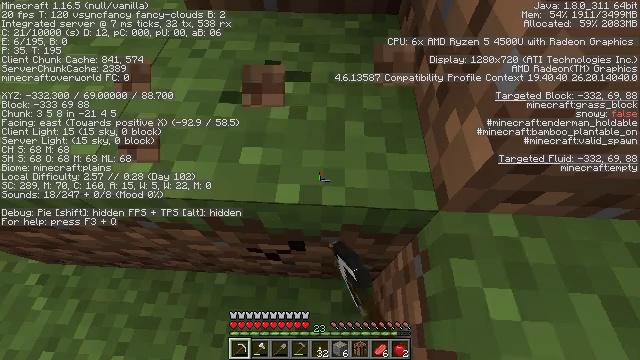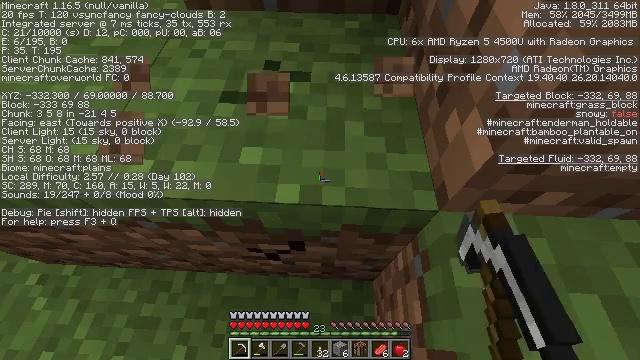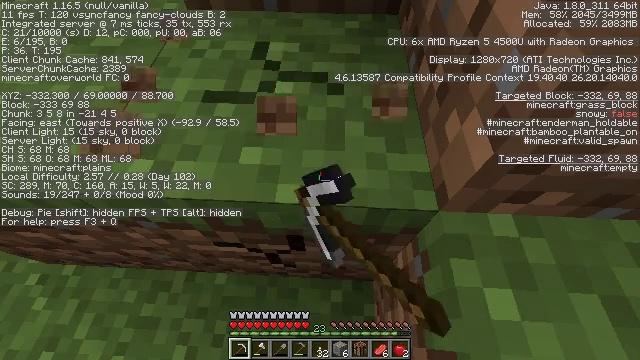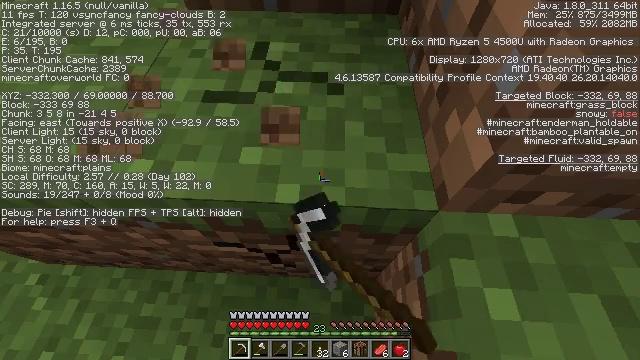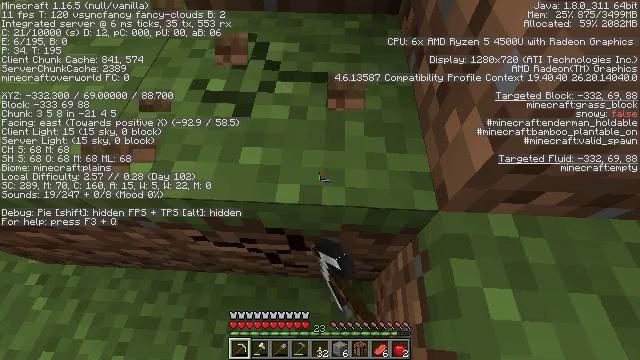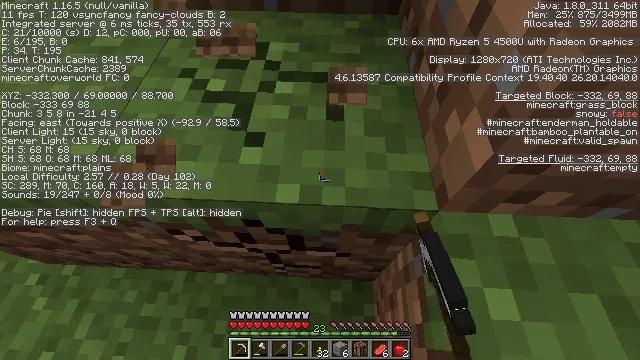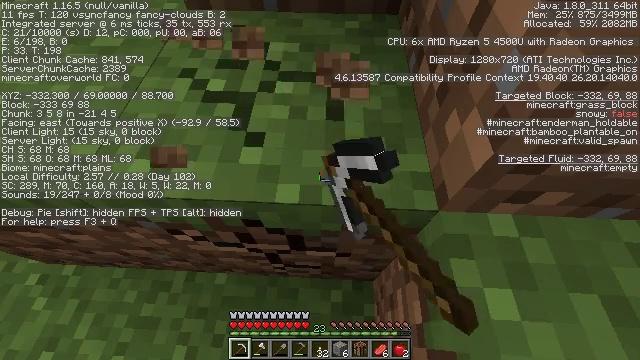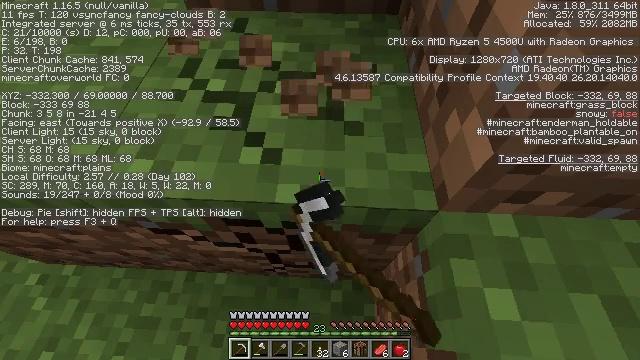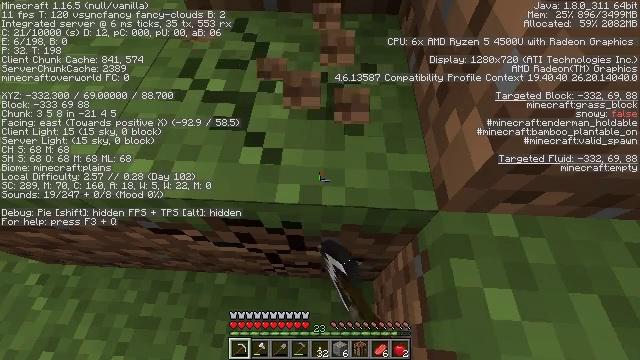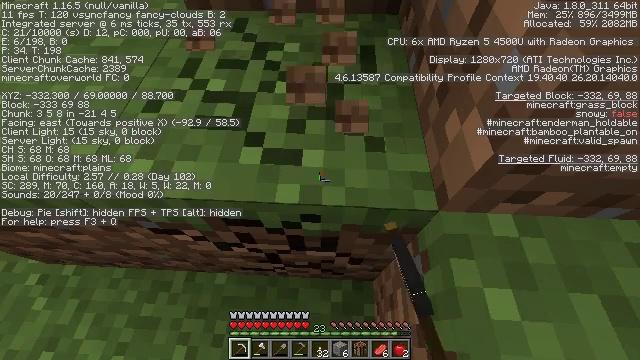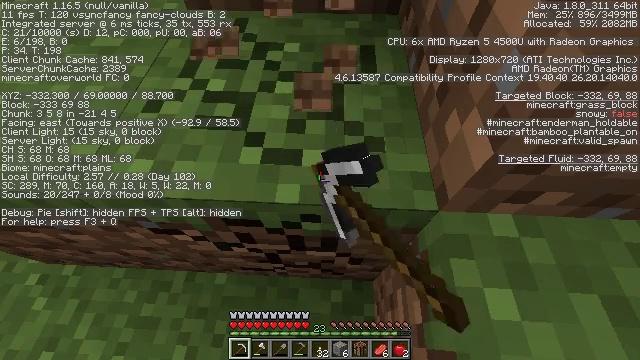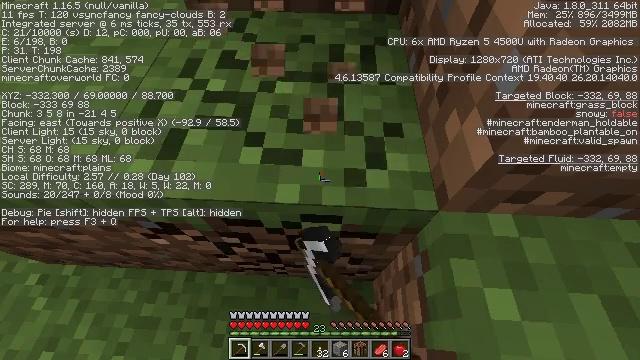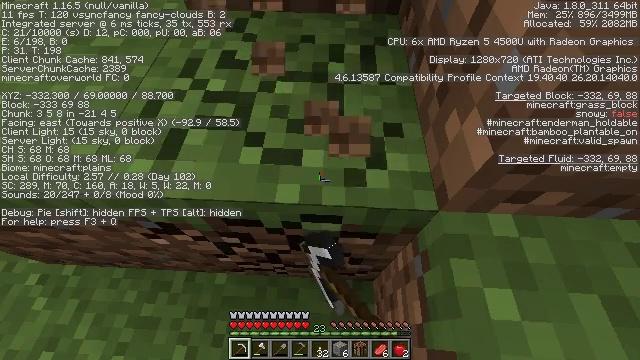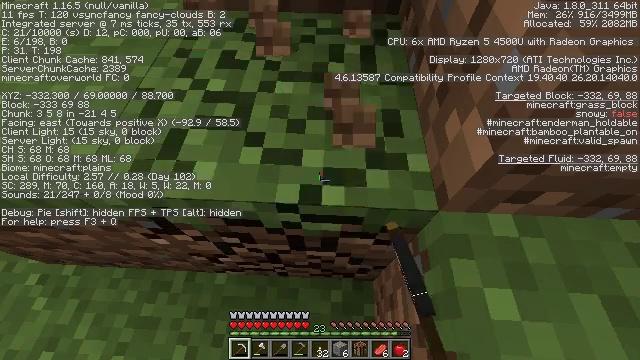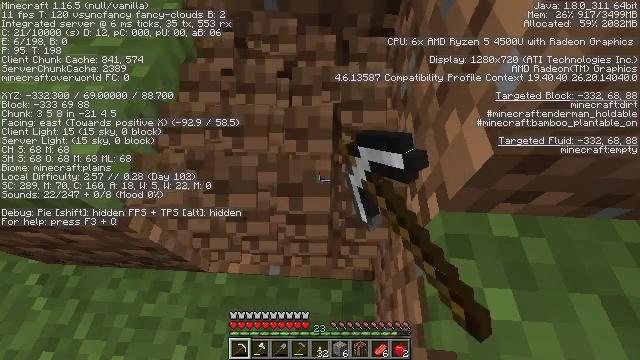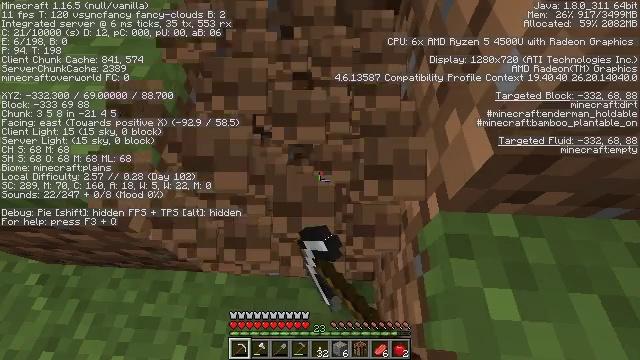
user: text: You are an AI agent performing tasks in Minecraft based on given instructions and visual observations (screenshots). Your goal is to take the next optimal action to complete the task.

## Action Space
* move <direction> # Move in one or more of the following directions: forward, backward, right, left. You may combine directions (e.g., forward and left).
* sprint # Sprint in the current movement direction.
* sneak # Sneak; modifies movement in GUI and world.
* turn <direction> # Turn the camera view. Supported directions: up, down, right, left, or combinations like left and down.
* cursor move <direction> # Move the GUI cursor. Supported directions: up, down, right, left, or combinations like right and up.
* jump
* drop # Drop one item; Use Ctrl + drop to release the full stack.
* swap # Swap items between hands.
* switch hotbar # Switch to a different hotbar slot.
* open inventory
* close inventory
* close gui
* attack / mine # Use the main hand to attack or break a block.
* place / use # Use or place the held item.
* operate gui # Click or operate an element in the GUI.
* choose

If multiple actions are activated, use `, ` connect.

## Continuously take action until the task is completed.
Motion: motion action
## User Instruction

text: Collect the grass block using a shovel.
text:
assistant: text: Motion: attack / mine
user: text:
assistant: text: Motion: attack / mine
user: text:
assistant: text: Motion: attack / mine
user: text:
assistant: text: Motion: attack / mine
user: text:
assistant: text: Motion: attack / mine
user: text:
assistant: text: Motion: attack / mine
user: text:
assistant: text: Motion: attack / mine
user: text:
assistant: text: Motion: attack / mine
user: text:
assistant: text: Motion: attack / mine
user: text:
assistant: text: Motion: attack / mine
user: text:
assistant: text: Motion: attack / mine
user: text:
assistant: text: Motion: attack / mine
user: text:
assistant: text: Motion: attack / mine
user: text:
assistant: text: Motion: attack / mine
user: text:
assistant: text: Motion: attack / mine
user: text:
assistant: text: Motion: attack / mine
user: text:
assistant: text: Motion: attack / mine
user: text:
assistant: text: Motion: attack / mine
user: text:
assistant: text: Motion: attack / mine
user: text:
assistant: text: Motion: move forward, attack / mine
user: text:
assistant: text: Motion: move forward
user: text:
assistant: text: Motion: move forward
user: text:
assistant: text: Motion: move forward
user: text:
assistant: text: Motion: no_op
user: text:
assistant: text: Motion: no_op
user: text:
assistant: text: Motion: no_op
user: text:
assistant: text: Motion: no_op
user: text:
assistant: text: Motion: no_op
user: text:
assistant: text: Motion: no_op
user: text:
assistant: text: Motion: no_op